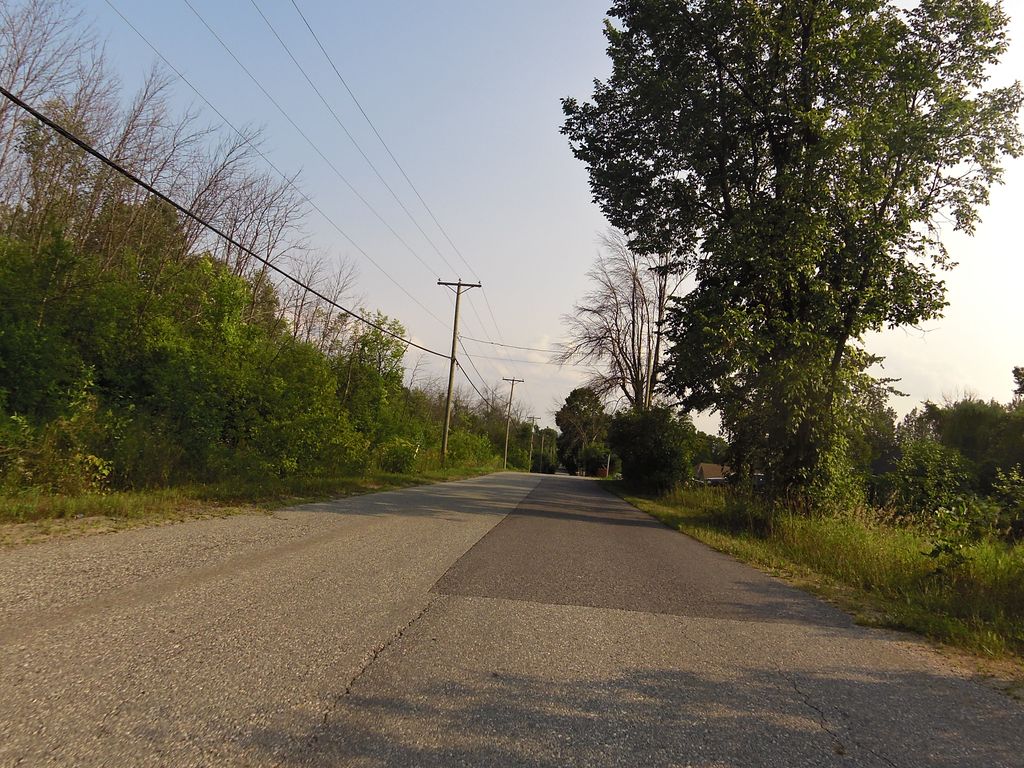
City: ottawa-gatineau